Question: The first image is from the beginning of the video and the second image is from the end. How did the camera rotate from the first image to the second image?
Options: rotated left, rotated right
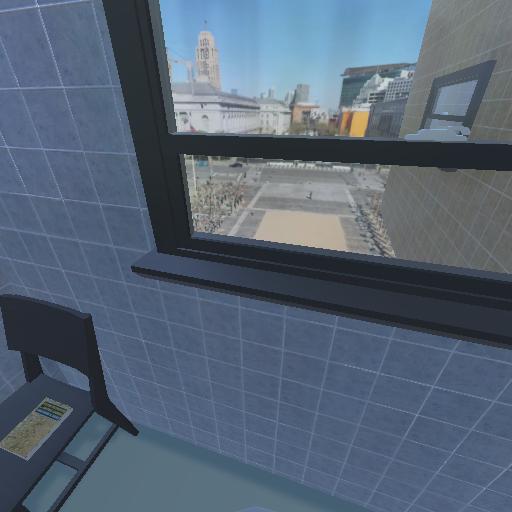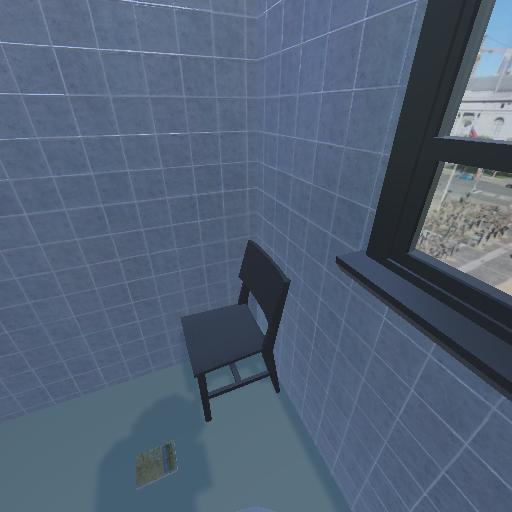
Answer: rotated left